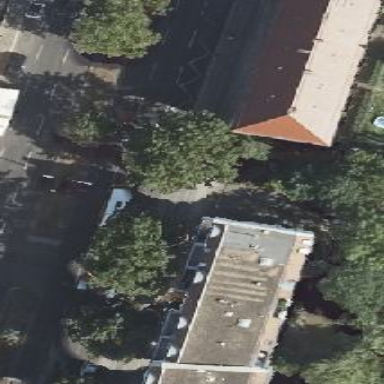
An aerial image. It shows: Building consisting of apartments with double saltbox roof shape.